Question: I would like to plot n different graphs on the same plot with different color.
The problem I got is that I get lines between the different plots, and I don't get random color on the graph. I'm an beginner.
My Plot:

My Code:
'''
import matplotlib.pyplot as plt
import random
import numpy
list_y = []
list_x = []
counter = 0
# generate data
for i in range(0,5):
for p in range(0,10):
list_y.append(random.uniform(0.9,1.2))
counter=counter+1
list_x.append(counter)
print(list_y)
print(list_x)
plt.plot(list_x, list_y,c=numpy.random.rand(3,))
counter = 0
# naming the x axis
plt.xlabel('x - axis')
# naming the y axis
plt.ylabel('y - axis')
# giving a title to my graph
plt.title('My first graph!')
# function to show the plot
plt.show()
'''
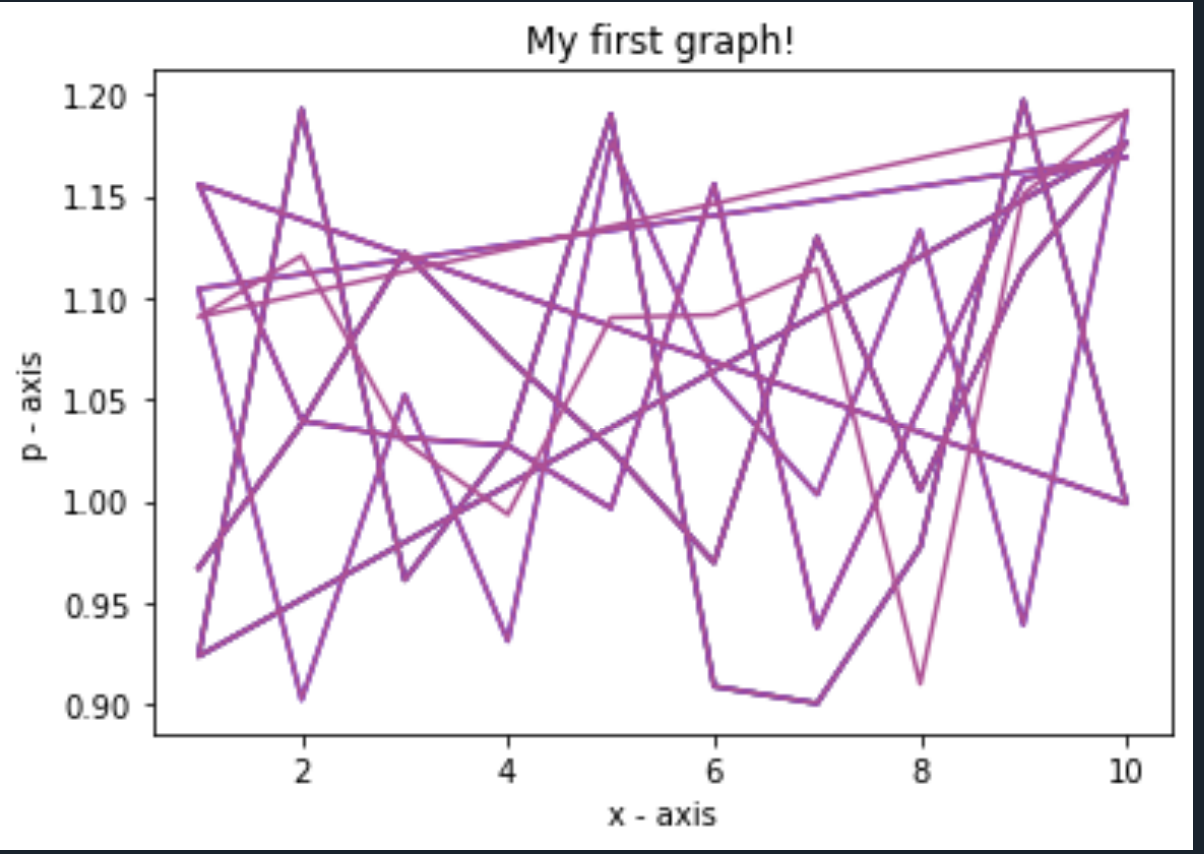
Answer: You just misplaced the initialisations
'''
list_y=[]
list_x=[]
'''
before the line 'for i in range(0,5):' rather than after it, hence finally a plot with the points of all 5 graphs is drawn over the preceding ones.